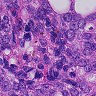
Metastatic tissue present: yes